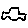
Label: car